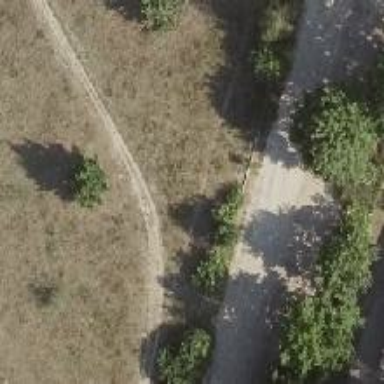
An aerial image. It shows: Dirt path.